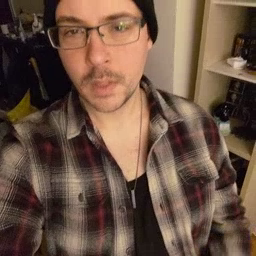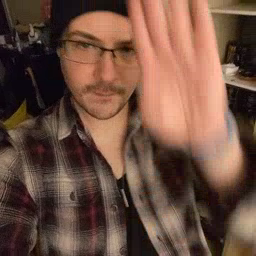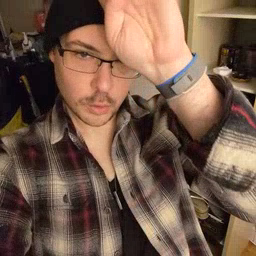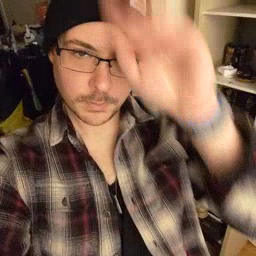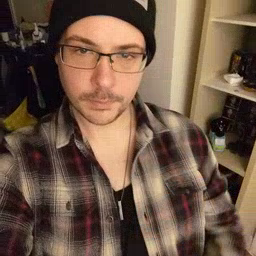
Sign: fireman